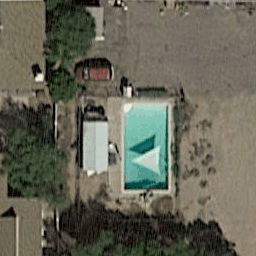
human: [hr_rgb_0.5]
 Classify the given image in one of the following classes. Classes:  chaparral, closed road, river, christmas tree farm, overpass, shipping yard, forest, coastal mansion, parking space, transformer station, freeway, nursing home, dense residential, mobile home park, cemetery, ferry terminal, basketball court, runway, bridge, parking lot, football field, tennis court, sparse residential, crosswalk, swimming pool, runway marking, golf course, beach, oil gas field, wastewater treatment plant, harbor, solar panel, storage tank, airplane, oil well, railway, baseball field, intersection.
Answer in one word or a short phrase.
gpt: swimming pool